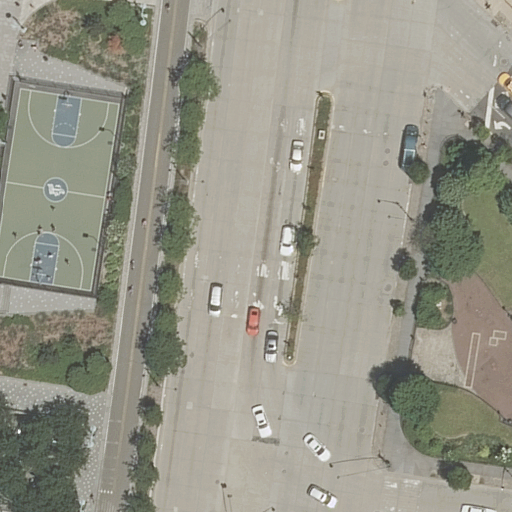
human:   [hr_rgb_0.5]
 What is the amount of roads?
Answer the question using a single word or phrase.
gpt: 26

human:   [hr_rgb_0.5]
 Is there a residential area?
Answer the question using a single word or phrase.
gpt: yes

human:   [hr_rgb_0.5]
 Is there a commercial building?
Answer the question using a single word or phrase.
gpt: no

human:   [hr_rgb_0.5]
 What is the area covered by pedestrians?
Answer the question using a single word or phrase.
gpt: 135m2

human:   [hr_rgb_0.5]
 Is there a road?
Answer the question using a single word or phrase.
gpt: yes

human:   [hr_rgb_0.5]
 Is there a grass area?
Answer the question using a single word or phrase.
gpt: yes

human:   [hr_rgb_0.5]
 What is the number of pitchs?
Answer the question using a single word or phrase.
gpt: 1

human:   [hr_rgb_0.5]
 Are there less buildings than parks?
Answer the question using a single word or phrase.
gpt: yes

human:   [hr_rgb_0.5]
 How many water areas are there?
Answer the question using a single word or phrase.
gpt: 0

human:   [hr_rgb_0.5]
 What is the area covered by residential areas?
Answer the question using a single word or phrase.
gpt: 10612m2

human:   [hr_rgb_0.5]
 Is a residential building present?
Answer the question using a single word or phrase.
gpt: no

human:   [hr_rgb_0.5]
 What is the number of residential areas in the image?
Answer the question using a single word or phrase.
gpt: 1

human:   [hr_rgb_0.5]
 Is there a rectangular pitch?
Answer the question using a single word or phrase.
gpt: yes

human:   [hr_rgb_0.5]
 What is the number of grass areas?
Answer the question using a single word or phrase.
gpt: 3

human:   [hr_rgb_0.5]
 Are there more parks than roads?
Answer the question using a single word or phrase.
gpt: no

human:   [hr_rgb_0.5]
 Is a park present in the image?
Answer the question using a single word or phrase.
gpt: yes

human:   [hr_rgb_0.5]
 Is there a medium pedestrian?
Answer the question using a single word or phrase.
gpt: yes

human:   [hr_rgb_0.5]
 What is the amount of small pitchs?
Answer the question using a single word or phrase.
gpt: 1

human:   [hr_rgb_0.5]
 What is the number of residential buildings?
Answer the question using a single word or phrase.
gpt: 0

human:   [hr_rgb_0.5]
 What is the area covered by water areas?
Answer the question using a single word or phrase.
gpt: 0m2

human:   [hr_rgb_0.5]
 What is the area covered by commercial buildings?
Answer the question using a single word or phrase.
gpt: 0m2

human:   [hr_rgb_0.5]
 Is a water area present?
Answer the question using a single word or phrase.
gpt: no

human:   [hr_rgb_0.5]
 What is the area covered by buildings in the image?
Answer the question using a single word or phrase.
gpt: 0m2

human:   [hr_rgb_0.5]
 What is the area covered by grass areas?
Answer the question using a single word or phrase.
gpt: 168m2

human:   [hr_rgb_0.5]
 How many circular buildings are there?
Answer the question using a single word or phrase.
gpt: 0

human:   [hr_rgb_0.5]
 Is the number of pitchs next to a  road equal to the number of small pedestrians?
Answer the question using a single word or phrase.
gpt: no

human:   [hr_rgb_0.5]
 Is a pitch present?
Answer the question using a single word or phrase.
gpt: yes

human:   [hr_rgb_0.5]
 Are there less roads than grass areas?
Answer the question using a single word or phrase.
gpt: no

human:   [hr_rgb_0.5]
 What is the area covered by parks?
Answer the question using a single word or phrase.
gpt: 2165m2

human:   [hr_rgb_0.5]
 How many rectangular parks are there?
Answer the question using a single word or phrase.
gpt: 1

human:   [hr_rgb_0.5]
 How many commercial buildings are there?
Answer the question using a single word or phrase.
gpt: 0

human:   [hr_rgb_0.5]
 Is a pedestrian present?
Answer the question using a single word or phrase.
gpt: yes

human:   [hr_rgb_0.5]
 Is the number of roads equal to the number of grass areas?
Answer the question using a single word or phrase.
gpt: no

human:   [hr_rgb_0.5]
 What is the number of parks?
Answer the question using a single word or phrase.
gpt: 1

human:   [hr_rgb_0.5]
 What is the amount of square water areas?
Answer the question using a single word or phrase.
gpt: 0

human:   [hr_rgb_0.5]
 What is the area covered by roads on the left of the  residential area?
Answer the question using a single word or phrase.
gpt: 0m2

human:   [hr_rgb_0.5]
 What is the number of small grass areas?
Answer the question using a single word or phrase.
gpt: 2

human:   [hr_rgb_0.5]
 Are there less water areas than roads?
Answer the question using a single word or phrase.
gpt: yes

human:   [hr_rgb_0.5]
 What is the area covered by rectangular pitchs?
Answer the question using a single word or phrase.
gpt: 20m2

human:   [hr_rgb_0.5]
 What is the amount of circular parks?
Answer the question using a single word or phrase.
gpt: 0

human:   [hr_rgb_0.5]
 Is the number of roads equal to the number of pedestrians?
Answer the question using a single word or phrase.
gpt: no

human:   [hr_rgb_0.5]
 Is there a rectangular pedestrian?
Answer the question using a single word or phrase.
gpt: no

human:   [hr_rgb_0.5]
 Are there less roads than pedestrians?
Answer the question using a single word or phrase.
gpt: no

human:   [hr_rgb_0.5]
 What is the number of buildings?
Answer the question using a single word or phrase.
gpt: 0

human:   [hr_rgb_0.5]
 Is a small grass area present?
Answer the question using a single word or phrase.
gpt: yes

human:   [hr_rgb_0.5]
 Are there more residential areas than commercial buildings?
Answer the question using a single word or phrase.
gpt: yes

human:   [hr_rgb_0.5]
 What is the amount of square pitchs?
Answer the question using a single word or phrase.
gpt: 0

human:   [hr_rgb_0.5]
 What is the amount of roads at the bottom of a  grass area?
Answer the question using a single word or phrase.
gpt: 13

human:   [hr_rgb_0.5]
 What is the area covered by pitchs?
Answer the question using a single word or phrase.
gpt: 20m2

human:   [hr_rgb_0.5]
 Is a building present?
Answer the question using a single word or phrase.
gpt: no

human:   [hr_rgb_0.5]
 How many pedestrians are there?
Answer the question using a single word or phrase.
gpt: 1

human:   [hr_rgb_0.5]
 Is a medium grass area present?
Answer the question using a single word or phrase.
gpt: yes

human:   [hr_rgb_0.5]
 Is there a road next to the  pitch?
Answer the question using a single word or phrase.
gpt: yes

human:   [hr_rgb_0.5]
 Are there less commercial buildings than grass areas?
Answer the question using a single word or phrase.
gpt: yes

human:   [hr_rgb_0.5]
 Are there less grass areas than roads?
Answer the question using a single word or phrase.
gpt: yes

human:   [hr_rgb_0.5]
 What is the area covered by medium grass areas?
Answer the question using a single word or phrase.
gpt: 137m2

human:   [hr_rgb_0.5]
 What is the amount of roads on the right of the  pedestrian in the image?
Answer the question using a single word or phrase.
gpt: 26

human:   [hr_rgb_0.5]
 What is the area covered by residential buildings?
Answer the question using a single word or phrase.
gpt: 0m2

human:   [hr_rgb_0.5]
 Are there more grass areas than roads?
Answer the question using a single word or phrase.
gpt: no

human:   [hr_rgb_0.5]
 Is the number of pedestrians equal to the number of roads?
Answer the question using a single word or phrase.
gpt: no

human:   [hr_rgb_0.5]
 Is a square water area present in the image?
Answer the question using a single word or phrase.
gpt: no

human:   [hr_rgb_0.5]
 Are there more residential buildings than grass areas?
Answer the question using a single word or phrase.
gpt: no

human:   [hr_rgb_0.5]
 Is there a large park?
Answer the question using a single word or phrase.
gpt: yes

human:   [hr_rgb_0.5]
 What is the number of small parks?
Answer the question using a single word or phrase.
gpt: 0